Question: I'd like to be able to execute code in the console at the same time as viewing the script I'm debugging but I can only seem to get one or the other. Is there a way to see both simultaneously?

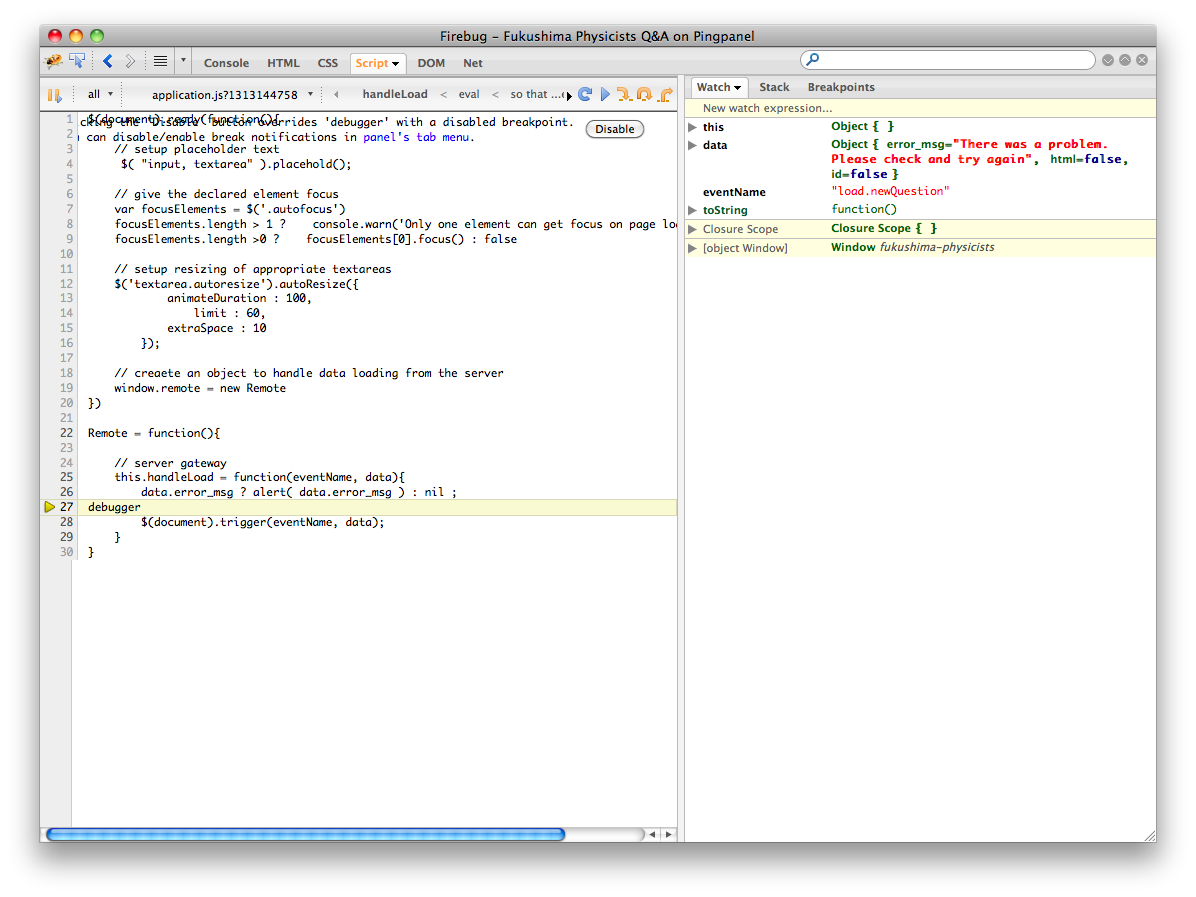
Answer: Just Enable 'Show Command Line' option or hit ++.